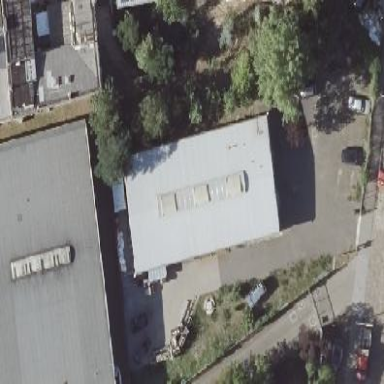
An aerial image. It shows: Industrial building.